Question: I'm trying to do a nav menu in a particular style, It needs to be a bunch of square buttons/list items, then when you hover over an item, the background behind the item changes color, a decent height above the item and behind the drop down list, as seen in the image below.
My issue is that Im curious if I'm doing it the most efficient way and also when I hover over the initial item, it is working but then you go to one of the drop down items and the main/parent item disappears into the background.
Code:
'''
body {
background-color: #00aeef;
}
.navBG {
background-color: #fff;
}
nav {
padding-top: 100px;
padding-left: 100px;
}
ul {
list-style-type: none;
padding: 0;
margin: 0;
display: inline-block;
text-align: center;
}
li {
display: inline-block;
display: inline;
float: left;
background-color: #00aeef;
border: solid 4px #fff;
width: 150px;
}
li a {
display: block;
padding: 10px 5px;
color: #fff;
text-align: center;
}
li a:hover {
color: #fff;
border: solid 4px #00ee98;
border-top: solid 100px #00ee98;
margin-top: -100px;
}
.droplinks {
position: absolute;
background-color: #00aeef;
min-width: 150px;
display: none;
margin-left: -2px;
}
.droplinks a {
padding: 10px;
display: block;
border: solid 2px #00ee98;
}
.droplinks a:hover {
color: #fff;
}
.dropbutton:hover .droplinks {
display: block;
}
'''
'''
<div class="container-fluid navBG">
<nav>
<ul>
<li><a href="">Home</a>
</li>
<li class="dropbutton"><a href="">Products</a>
<div class="droplinks">
<a href="">Widgets</a>
<a href="">Cogs</a>
<a href="">Gears</a>
</div>
</li>
<li class="dropbutton">
<a href="">Services</a>
<div class="droplinks">
<a href="">Handshakes</a>
<a href="">Winks</a>
<a href="">Smiles</a>
</div>
</li>
<li><a href="">Shop</a>
</li>
<li><a href="">Contact</a>
</li>
</ul>
</nav>
</div>
'''
Then on hovering a menu item, it changes to this;

However, when I then go to a sub menu item the top level item messes up as in the example above. Would could be done to resolve this?
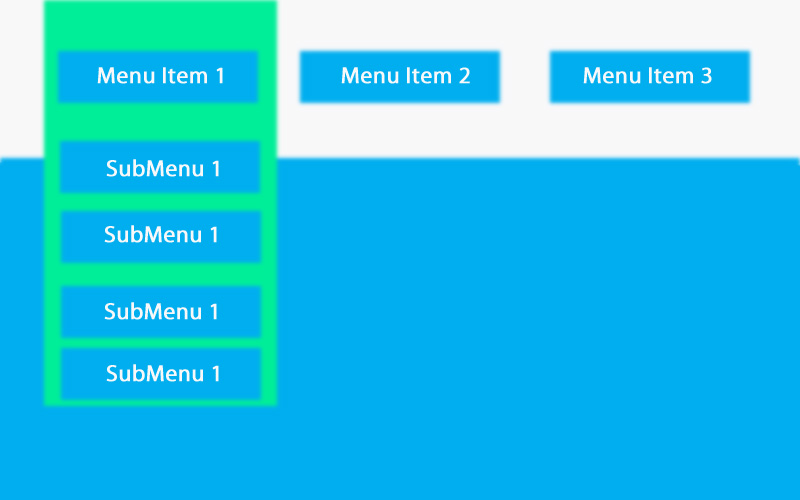
Answer: take a look at this <URL>,
and here is how you can properly show the sub menu on hovering on menu item:
'''
li:hover .droplinks{
display: block;
}
'''